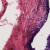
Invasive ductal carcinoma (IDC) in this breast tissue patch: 0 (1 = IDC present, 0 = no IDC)